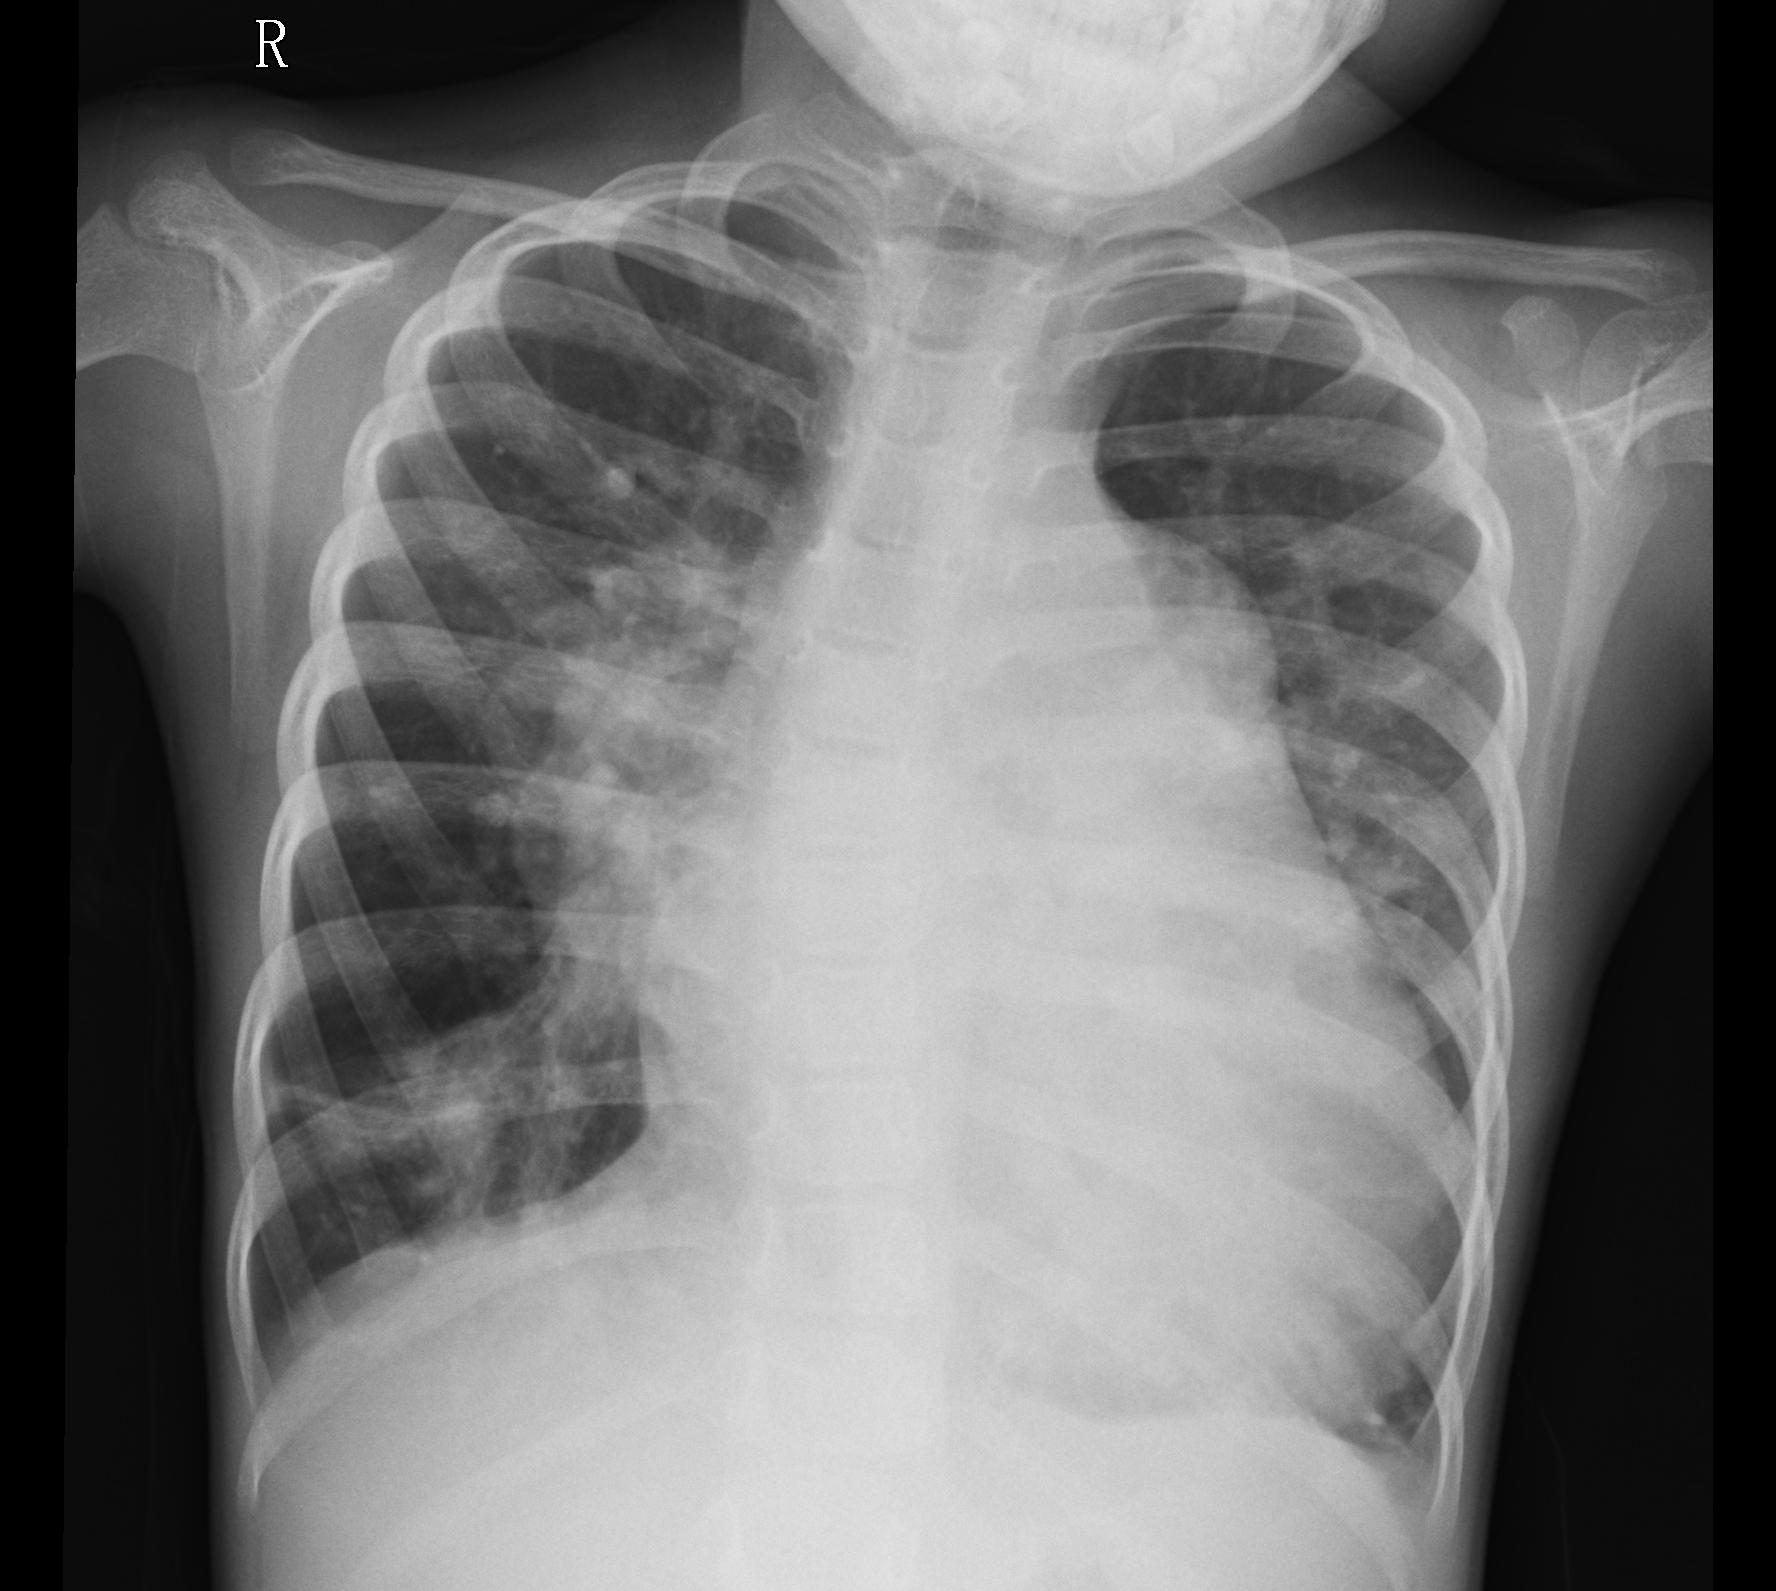
Diagnosis: PNEUMONIA